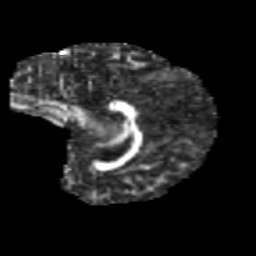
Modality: FA
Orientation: sagittal
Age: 11
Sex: female
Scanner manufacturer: siemens
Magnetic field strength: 3 T
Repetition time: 3.8 s
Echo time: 0.07 s